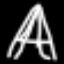
Label: The Eiffel Tower